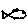
Label: fish